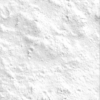
Label: not_dusty